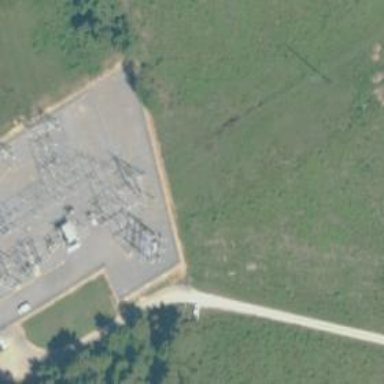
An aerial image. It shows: H-frame power tower with distinctive design.